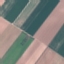
Land use / land cover: AnnualCrop